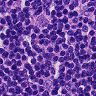
Metastatic tissue present: no